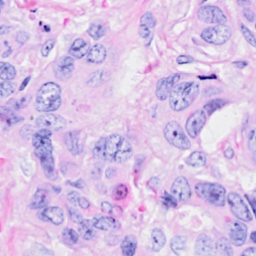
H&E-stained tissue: Breast